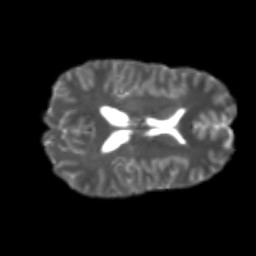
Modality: T2w
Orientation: axial
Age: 22
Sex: male
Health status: healthy
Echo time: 0.074 s